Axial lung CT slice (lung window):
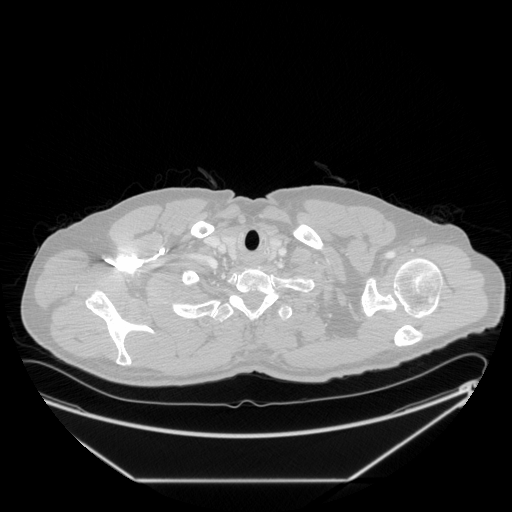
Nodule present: no